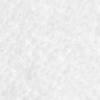
Label: no_change